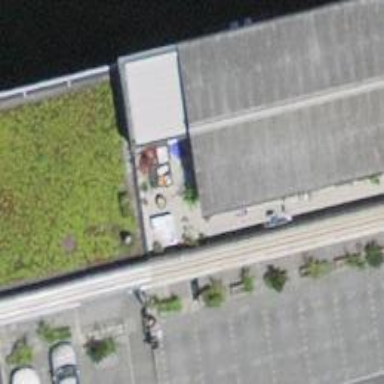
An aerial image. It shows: Commercial building.